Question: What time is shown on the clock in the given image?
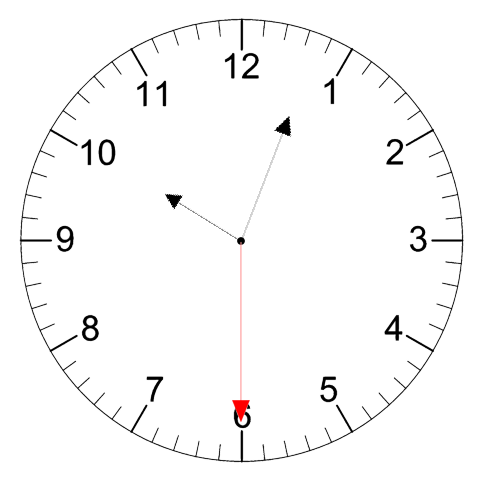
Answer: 10:03:30